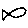
Label: fish